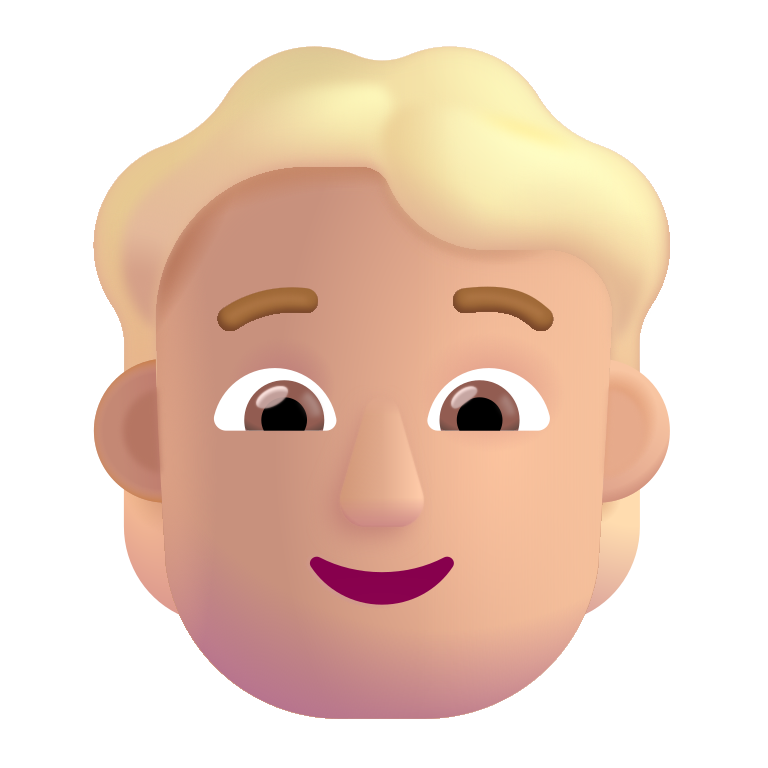
person color  light